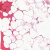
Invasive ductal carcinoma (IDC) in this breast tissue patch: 0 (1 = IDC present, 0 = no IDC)